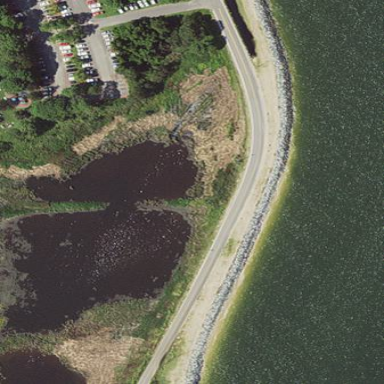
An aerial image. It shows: Seawall breakwater made of rocks.